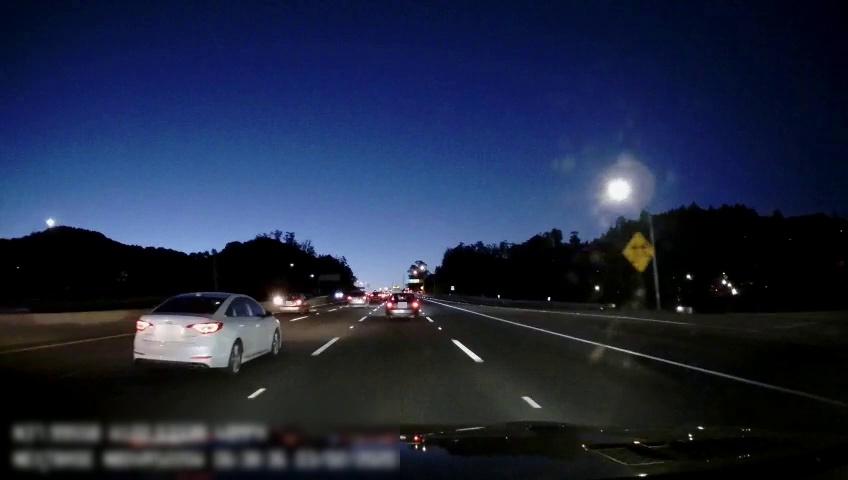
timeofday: Night
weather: Other
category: Drivable Space
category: Vehicles | SUV
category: Vehicles | Car
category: Vehicles | Car
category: Vehicles | Car
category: Vehicles | Car
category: Vehicles | Car
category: Lanes | Alternate Lane
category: Lanes | Alternate Lane
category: Lanes | Current Lane
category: Lanes | Current Lane
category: Lanes | Alternate Lane
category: Lanes | Alternate Lane
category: Traffic | Signs
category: Traffic | Signs